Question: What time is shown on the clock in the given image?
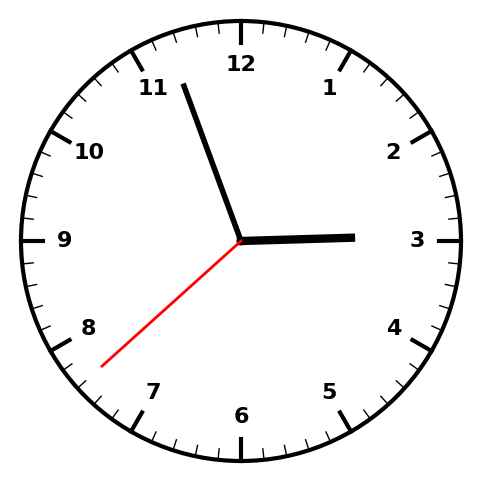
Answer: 02:56:38